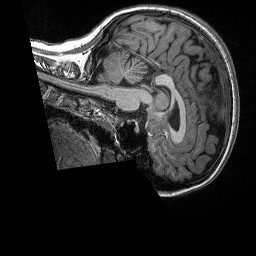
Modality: T1w
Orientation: sagittal
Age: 18
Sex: female
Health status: healthy
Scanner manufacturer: siemens
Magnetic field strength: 3 T
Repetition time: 2.3 s
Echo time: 0.00298 s